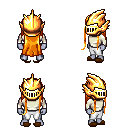
a pixel art fantasy rpg character, male body template, dark elf, purple skin, white long-sleeve shirt, white pants, light blonde extra-long hairstyle, gold helm, brown slippers, four views (front, back, left, right), 2x2 character sprite sheet, small pixel art, hard edges, no anti-aliasing